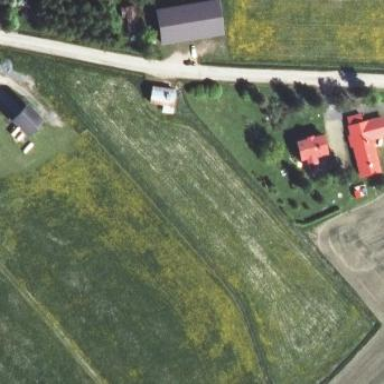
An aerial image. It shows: Farmyard area.